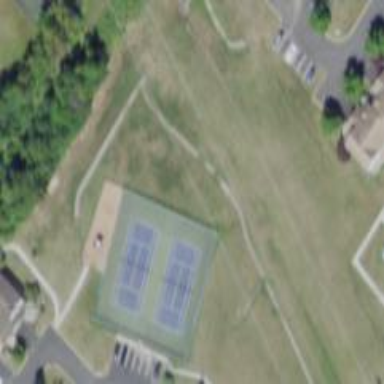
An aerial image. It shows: Tennis court in leisure pitch.